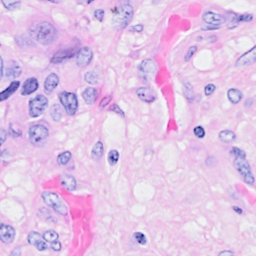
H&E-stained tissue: Breast